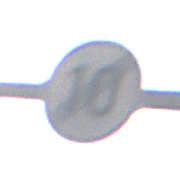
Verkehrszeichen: EndeGeschwindigkeit10
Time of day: SunriseSunset
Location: Outdoor (Nature)
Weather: Clear
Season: NotSpecified
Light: Natural